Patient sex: M
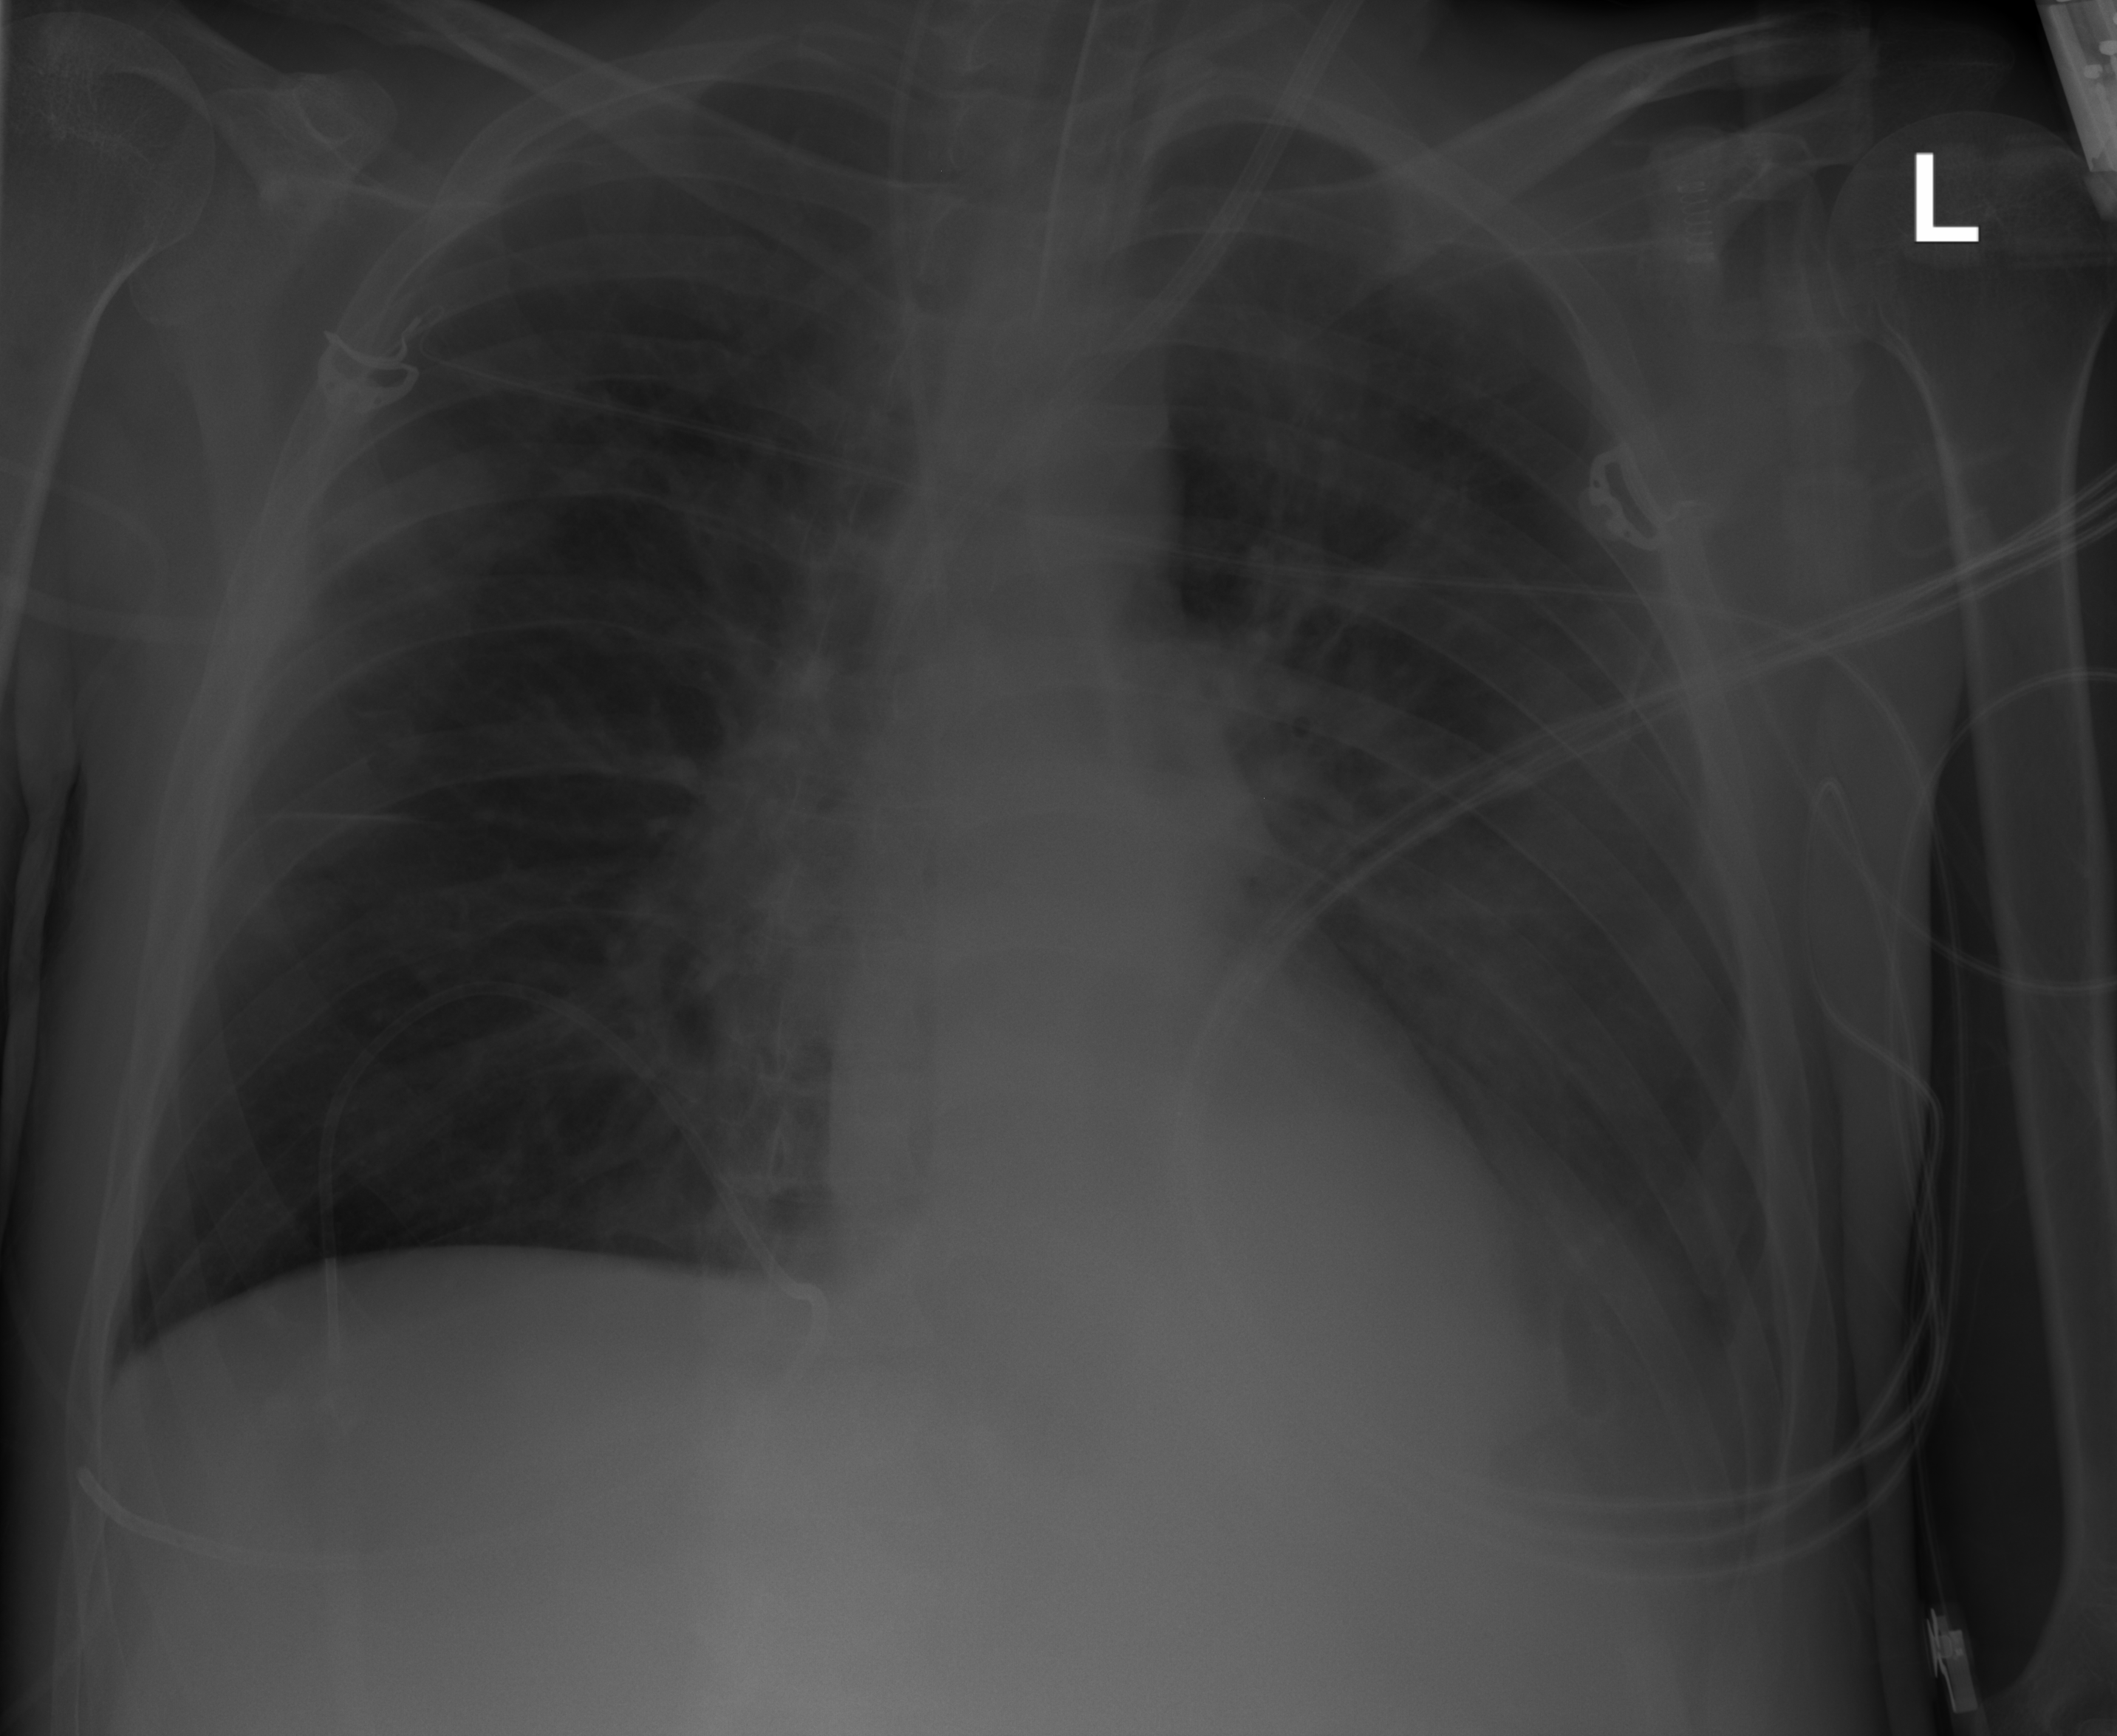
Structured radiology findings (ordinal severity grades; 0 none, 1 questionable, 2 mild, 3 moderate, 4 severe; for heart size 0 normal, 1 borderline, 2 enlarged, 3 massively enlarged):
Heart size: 0
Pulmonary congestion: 2
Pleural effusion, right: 0
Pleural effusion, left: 1
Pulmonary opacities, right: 0
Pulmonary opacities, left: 0
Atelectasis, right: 0
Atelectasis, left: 2